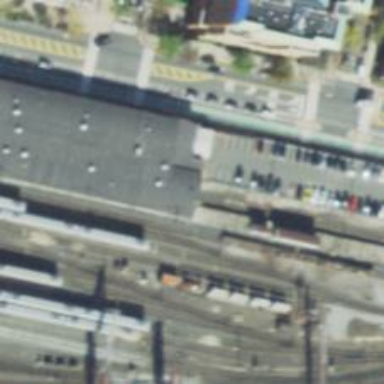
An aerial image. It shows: Railway yard.